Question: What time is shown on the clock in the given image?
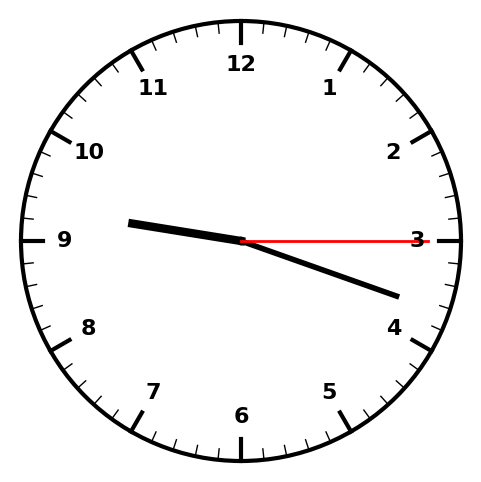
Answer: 09:18:15